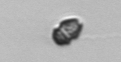
Label: Heterocapsa_rotundata